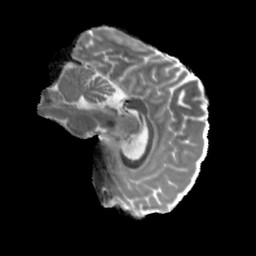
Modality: MD
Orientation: sagittal
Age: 26
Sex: female
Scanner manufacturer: siemens
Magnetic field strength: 6.98 T
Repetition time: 7.776 s
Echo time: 0.076 s